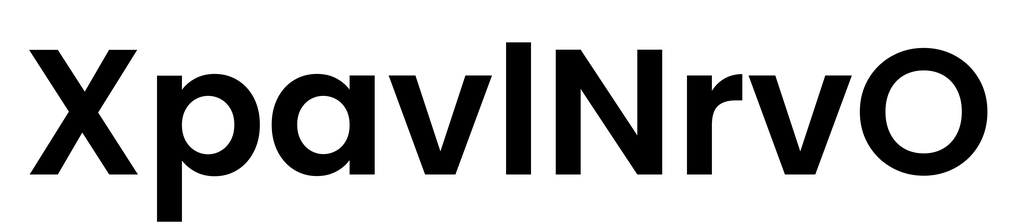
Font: Poppins-SemiBold